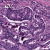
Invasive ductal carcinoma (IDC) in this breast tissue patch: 1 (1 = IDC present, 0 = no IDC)